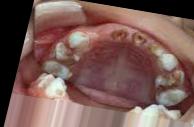
Condition: Caries